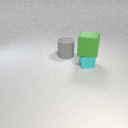
small cyan metal cube to the right of large gray rubber cylinder